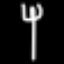
Label: fork